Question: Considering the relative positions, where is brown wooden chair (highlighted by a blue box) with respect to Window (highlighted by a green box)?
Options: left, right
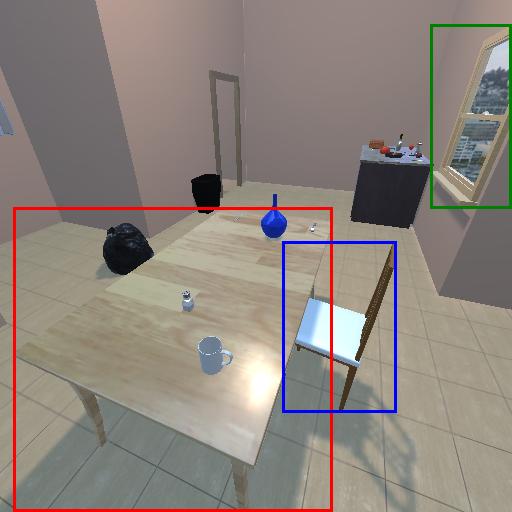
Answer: left